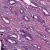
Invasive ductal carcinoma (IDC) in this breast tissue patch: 1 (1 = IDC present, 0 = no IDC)